Group 1:
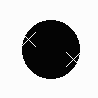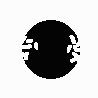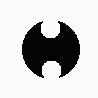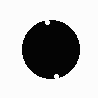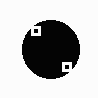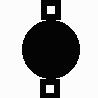
Group 2:
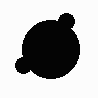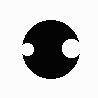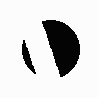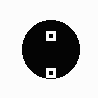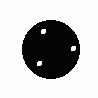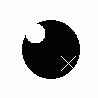
Rule separating the two groups: Diametrically opposite objects affect similarly the large black circular region vs. not so.
Concepts: antipodal, approximately, imperfection_small
Author: Giuseppe Insana